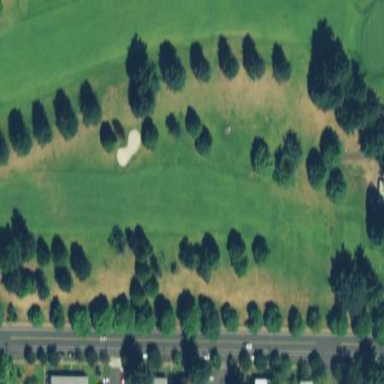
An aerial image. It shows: Well-manicured mown grass area used as golf fairway.